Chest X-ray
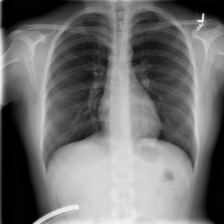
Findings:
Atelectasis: negative
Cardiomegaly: negative
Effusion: negative
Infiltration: negative
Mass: negative
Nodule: negative
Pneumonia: negative
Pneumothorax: negative
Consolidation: negative
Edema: negative
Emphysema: negative
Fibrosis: negative
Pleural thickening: negative
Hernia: negative